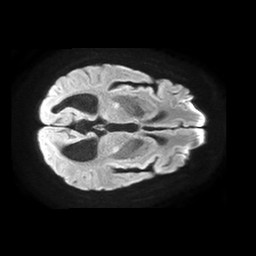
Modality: TRACE
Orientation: axial
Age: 74
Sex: female
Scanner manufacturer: philips
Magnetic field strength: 1.5 T
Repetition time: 4.6 s
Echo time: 0.08631 s